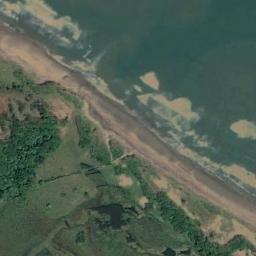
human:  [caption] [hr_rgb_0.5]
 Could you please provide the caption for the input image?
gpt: Vegetated green coast and gray-blue sea .

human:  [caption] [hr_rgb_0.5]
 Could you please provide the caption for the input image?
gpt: There are many green plants near the beach .

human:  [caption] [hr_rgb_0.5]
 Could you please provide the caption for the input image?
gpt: There is a clear coastline between the blue seawater and the grass .

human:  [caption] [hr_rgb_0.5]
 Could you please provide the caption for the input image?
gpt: The beach with brown sand and the land next to the beach is covered with some green plants .

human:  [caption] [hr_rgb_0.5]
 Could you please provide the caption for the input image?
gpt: The grass is beside the beach .